Brain MRI, t1w sequence, axial 2D slice.
Patient: age 41, sex M, weight 95 kg, height 1.95 m
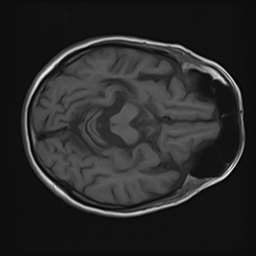